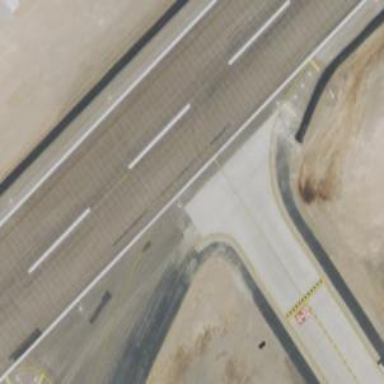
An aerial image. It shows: View of taxiway at the airport.